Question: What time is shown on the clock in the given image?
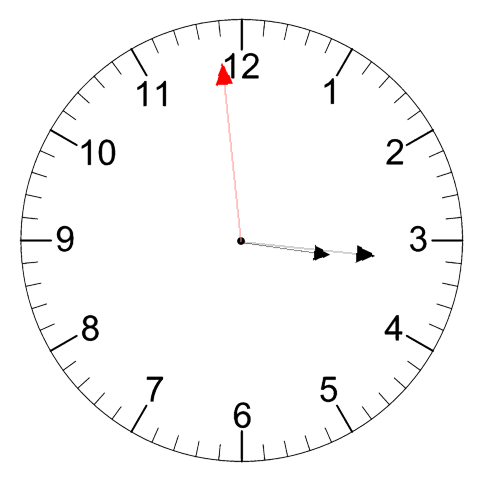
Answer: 03:15:59